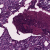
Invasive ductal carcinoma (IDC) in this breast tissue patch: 0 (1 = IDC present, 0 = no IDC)